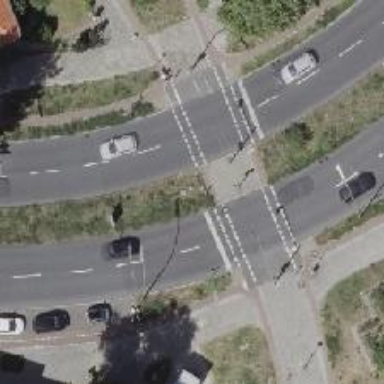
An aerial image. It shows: Traffic signals at road crossing.